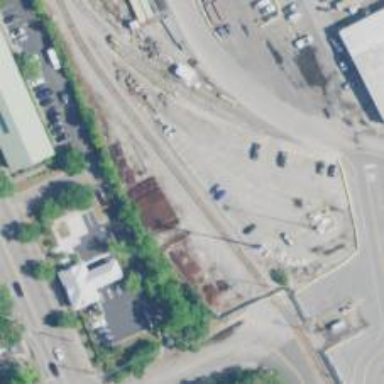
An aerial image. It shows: Rail spur service.